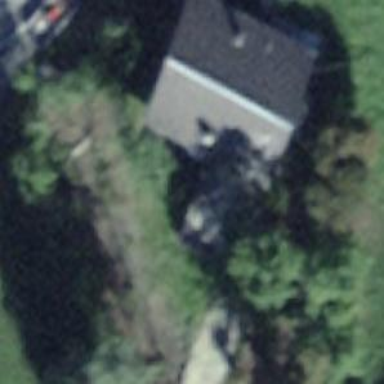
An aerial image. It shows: Simple house.